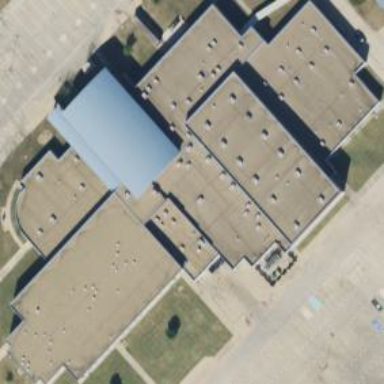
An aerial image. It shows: School building.